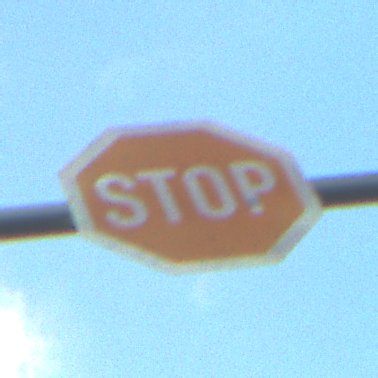
Verkehrszeichen: Stop
Umgebung: Outdoor, RoadRail
Tageszeit: SunriseSunset
Wetter: PartlyCloudy
Licht: Natural
Jahreszeit: NotSpecified
Kontrast: LowContrast